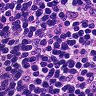
Metastatic tissue present: no